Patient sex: F
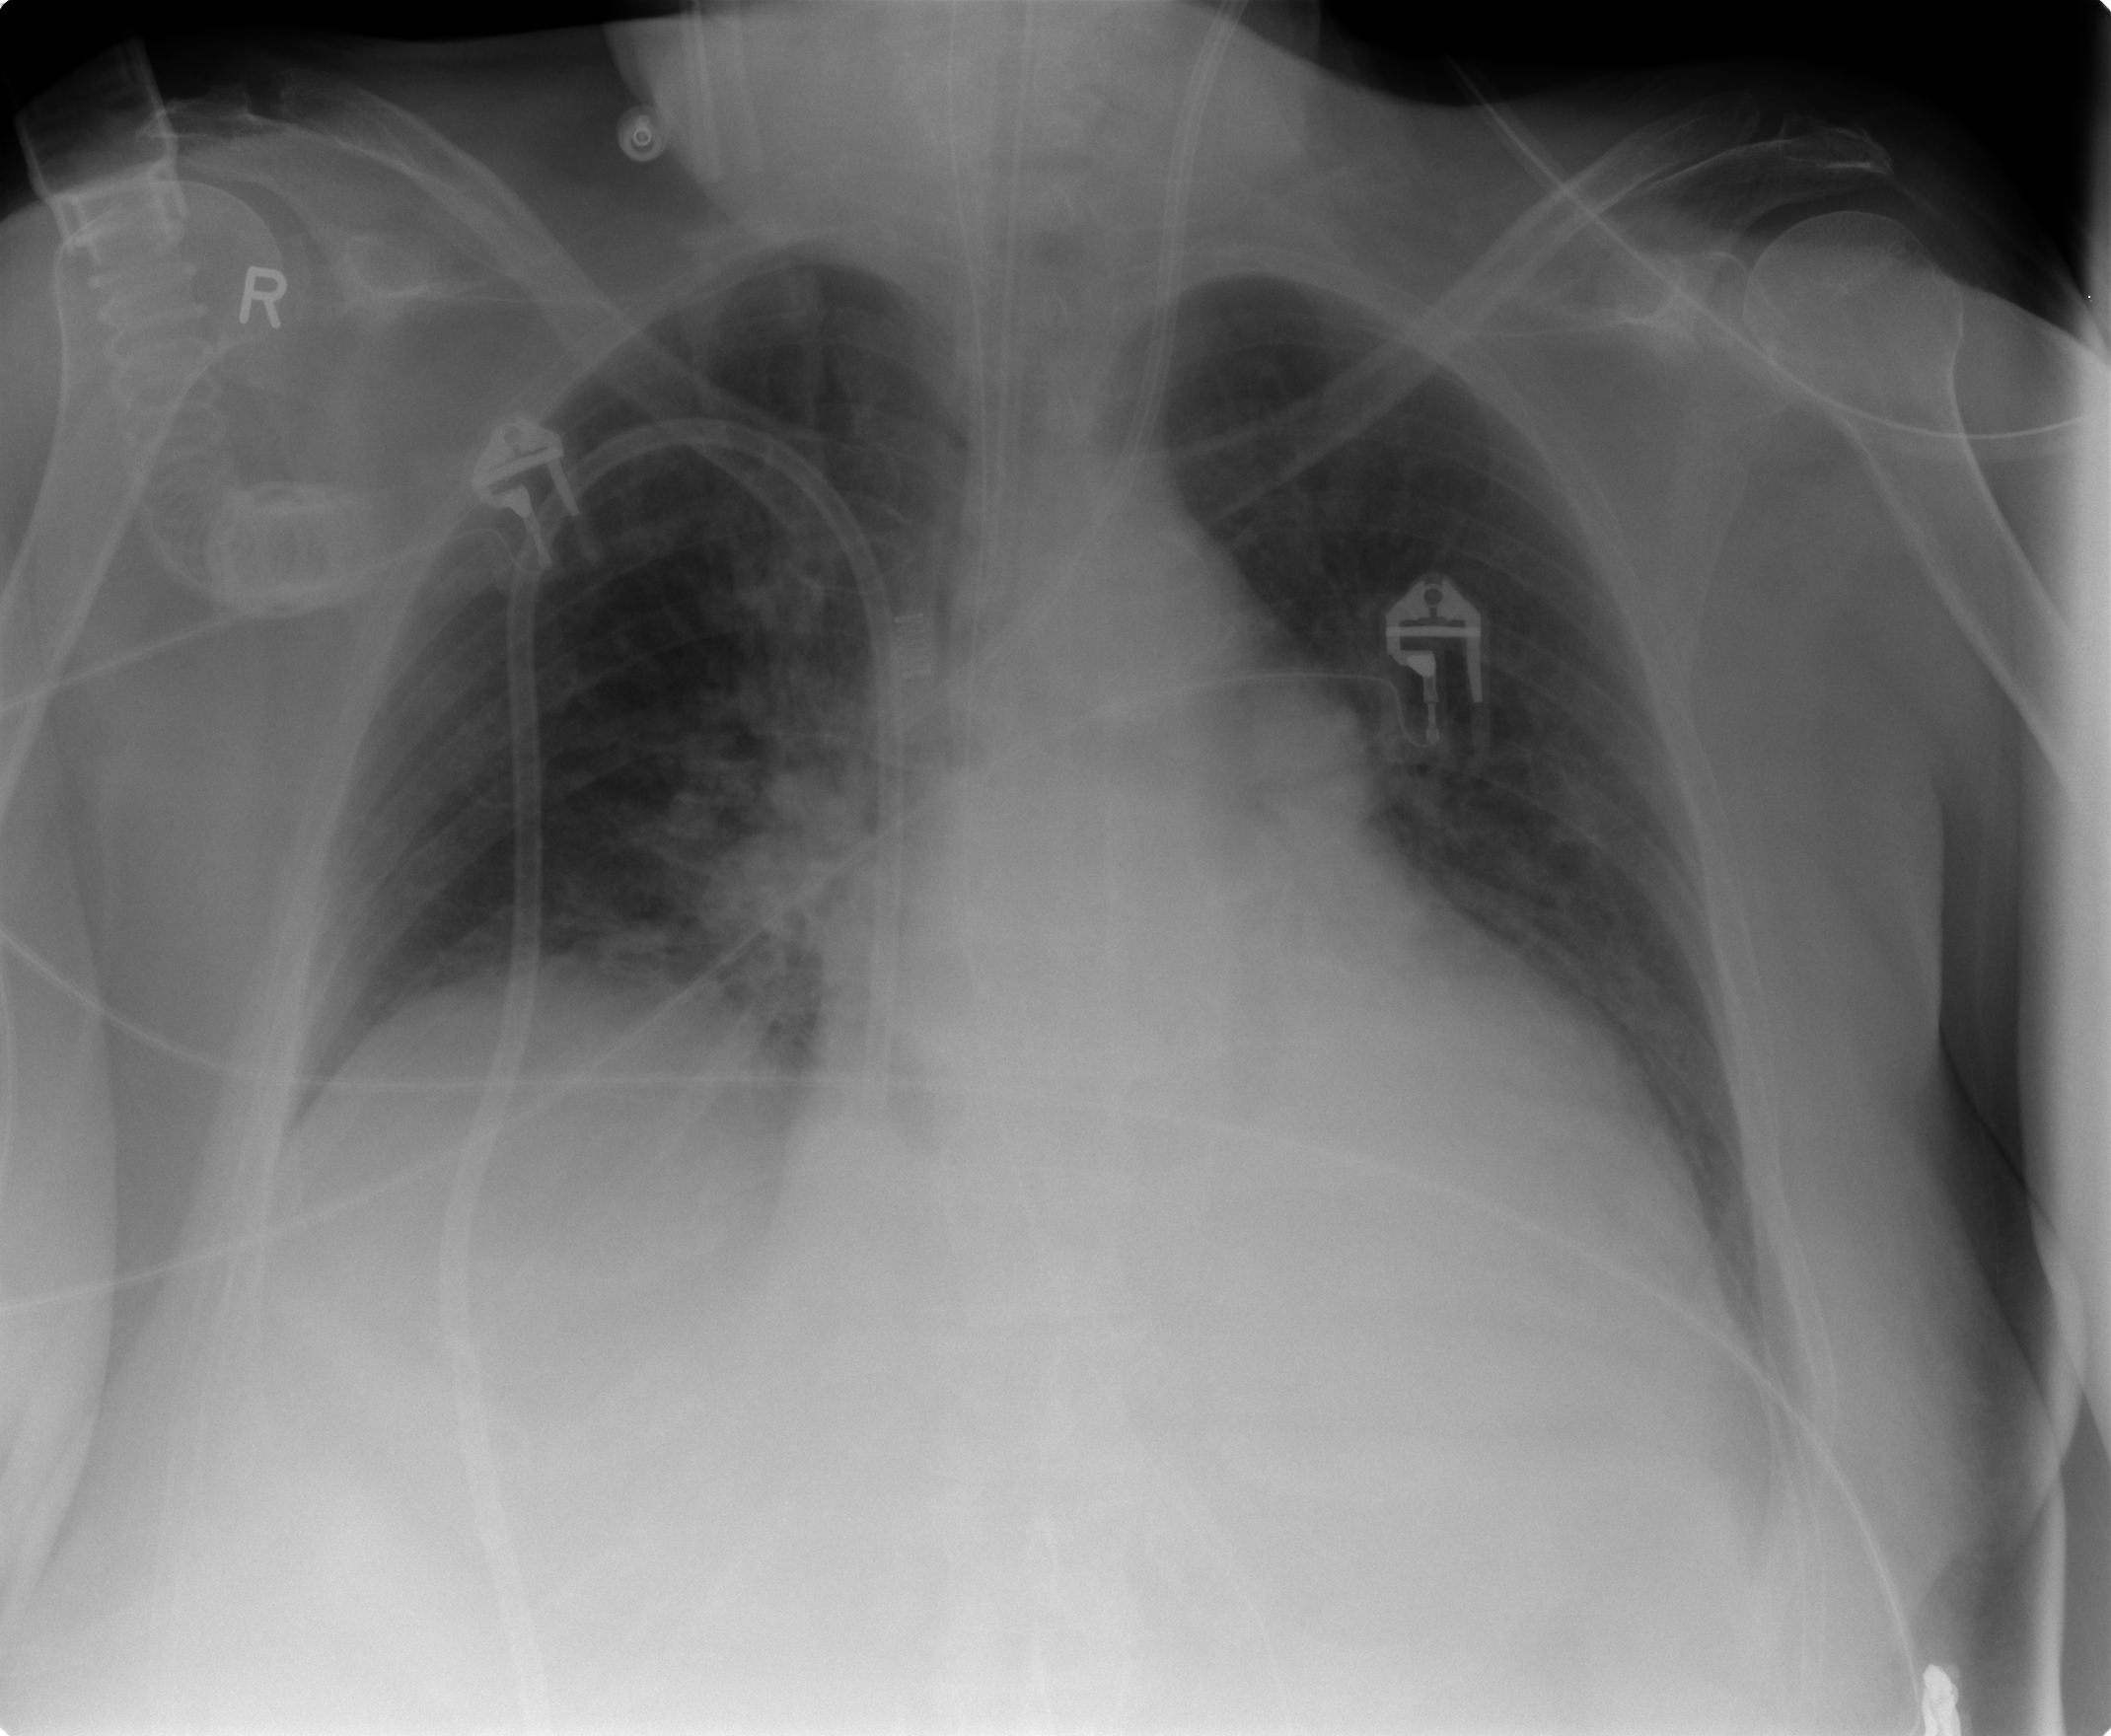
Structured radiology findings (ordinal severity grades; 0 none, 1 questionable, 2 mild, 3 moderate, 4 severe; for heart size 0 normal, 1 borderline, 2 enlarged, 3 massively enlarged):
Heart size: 1
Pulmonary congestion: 2
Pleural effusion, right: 0
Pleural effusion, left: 0
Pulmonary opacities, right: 0
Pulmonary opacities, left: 0
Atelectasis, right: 2
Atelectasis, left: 0